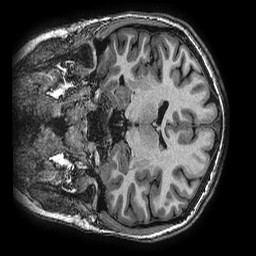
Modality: T1w
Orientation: coronal
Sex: female
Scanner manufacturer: ge
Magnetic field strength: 3 T
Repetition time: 0.0077 s
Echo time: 0.003436 s